Interaction volume radius: 10 \u00c5
Interaction volume height: 10 \u00c5
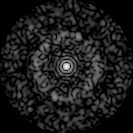
Disorder parameter: 0.8493